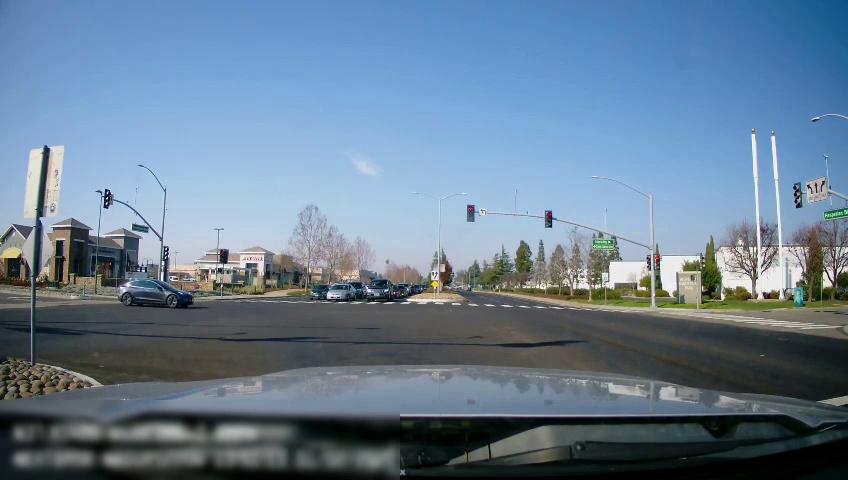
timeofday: Day
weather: Sunny
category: Drivable Space
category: Drivable Space
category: Vehicles | Car
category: Vehicles | Car
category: Vehicles | Car
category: Vehicles | Car
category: Vehicles | Car
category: Vehicles | Car
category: Traffic | Lights
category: Traffic | Signs
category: Traffic | Lights
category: Traffic | Lights
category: Traffic | Lights
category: Traffic | Lights
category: Traffic | Lights
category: Traffic | Lights
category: Traffic | Lights
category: Traffic | Lights
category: Traffic | Signs
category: Traffic | Signs
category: Traffic | Signs